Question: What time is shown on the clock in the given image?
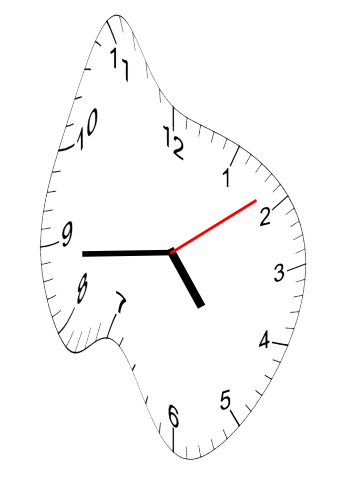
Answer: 04:44:09